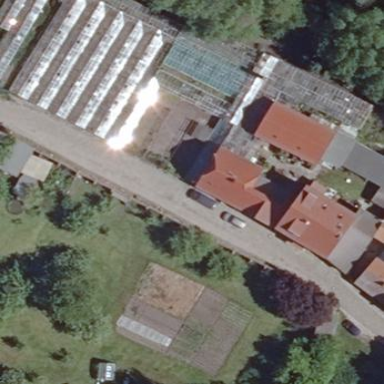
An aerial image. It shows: Greenhouse.